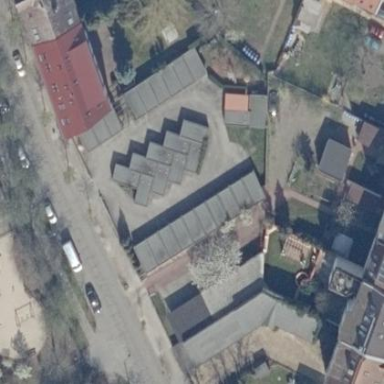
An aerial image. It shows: Group of garages.